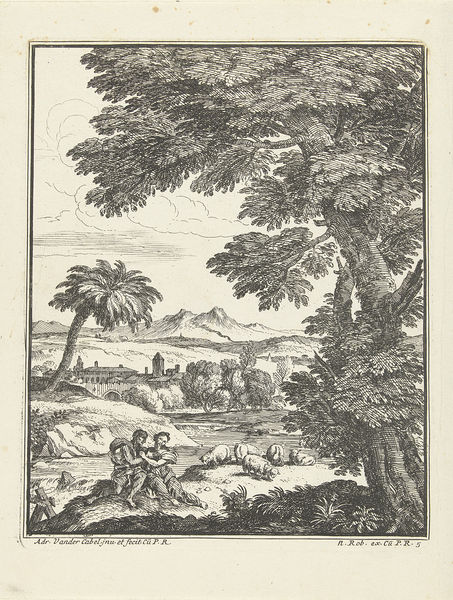
Titel: Liekozend stel
Künstler: Adriaen van der Kabel
Standort: Amsterdam
Institution: Rijksmuseum
Schlagwörter: baum, berg, himmel, mann, weiß, wolken, bäume, fluss, landschaft, menschen, stadt, frau, schwarz, zeichnung, gras, tiere, wiese, wolke, berge, dorf, herde, palme, kupferstich, schafe, schäfer, breg, holtzschnitt